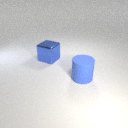
large blue metal cube to the left of large blue rubber cylinder